Question: '''
<input type='text' name='one' id='oneID' maxlength="150">
'''
i need the JS to display the number of characters left that user can input

a picture is worth a 1000 words so no more explanation required...
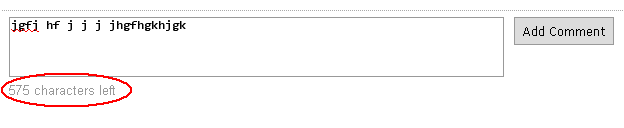
Answer: Bind a function to the 'onkeyup' event that counts the number of characters entered and displays how much is remaining.
Example:
'''
var e = document.getElementById('oneID'),
f = document.getElementById('countDiv'); // some element where the count will be displayed
e.onkeyup = function() {
f.innerHTML = (e.maxLength - e.value.length) + ' characters remaining';
}
'''